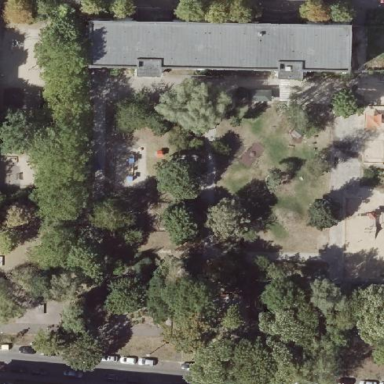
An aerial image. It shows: Park.